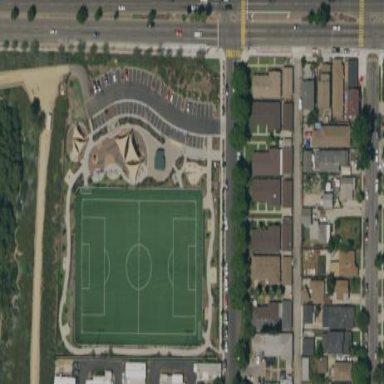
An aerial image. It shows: Soccer pitch with artificial turf designed for leisure and sports activities.